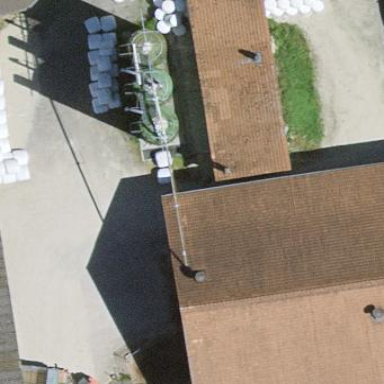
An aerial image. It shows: Sty building.